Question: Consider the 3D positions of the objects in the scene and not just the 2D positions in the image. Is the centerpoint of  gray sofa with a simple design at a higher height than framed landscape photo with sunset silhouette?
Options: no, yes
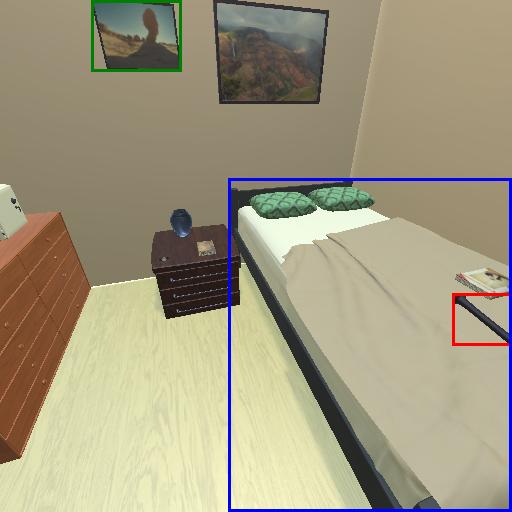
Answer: no